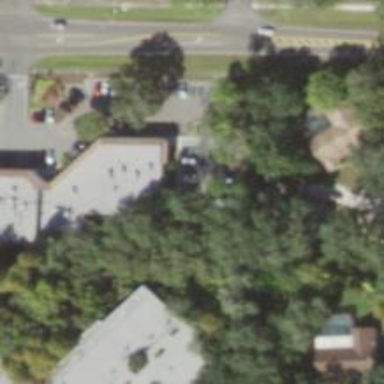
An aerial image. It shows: Veterinary facility.